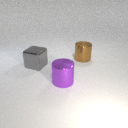
large brown metal cylinder behind large gray metal cube